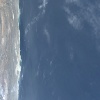
Label: water